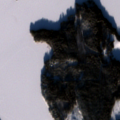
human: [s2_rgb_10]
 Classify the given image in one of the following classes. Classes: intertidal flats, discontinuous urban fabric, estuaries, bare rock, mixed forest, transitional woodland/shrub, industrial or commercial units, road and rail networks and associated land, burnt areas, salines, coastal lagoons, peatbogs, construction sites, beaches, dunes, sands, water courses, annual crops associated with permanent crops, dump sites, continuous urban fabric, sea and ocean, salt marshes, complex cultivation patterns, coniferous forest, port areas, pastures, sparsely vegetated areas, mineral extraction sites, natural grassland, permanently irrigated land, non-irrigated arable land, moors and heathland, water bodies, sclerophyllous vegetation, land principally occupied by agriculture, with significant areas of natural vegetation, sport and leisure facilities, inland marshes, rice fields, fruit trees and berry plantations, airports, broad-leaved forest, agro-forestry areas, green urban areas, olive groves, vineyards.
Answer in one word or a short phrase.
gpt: land principally occupied by agriculture, with significant areas of natural vegetation, coniferous forest, water bodies